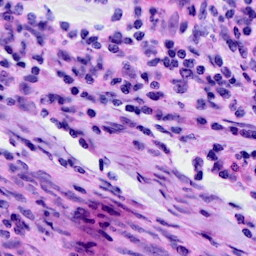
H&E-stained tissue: Cervix